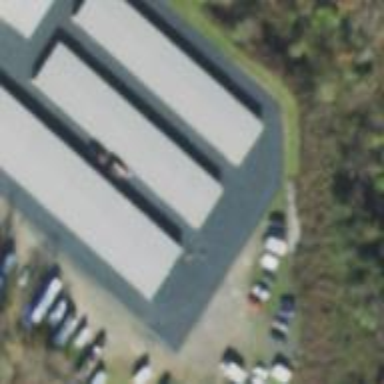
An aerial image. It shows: Storage rental shop.